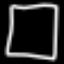
Label: square